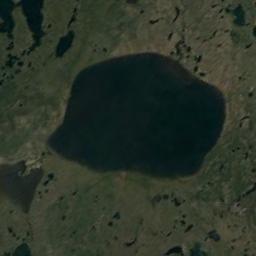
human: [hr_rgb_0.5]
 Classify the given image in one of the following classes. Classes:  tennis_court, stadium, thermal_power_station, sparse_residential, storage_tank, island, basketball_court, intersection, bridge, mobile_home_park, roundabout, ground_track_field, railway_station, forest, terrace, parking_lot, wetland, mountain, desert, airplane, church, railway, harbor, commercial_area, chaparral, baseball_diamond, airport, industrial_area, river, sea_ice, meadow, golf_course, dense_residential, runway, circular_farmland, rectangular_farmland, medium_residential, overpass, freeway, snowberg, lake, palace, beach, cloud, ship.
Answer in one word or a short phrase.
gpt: lake